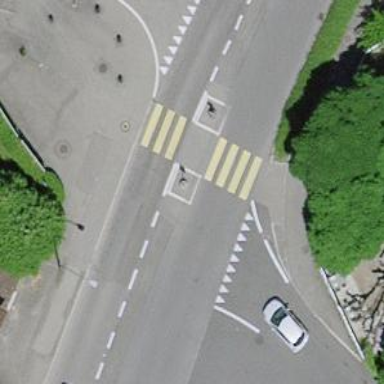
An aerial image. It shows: Zebra crossing with crossing island.